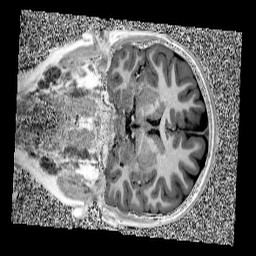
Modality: UNIT1
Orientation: coronal
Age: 9
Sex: male
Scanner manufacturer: siemens
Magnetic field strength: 3 T
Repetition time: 4 s
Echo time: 0.00299 s